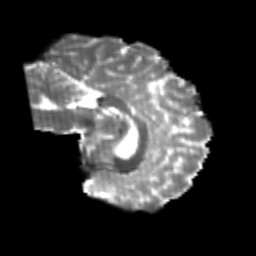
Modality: T2w
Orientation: sagittal
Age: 21
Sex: female
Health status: healthy
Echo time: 0.074 s